Field crop: maize
Growth stage: 2
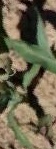
Species: maize